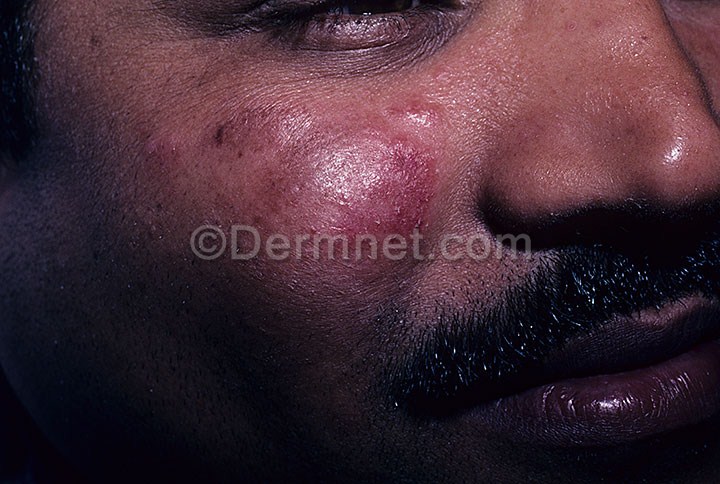
Disease: Lupus and other Connective Tissue diseases